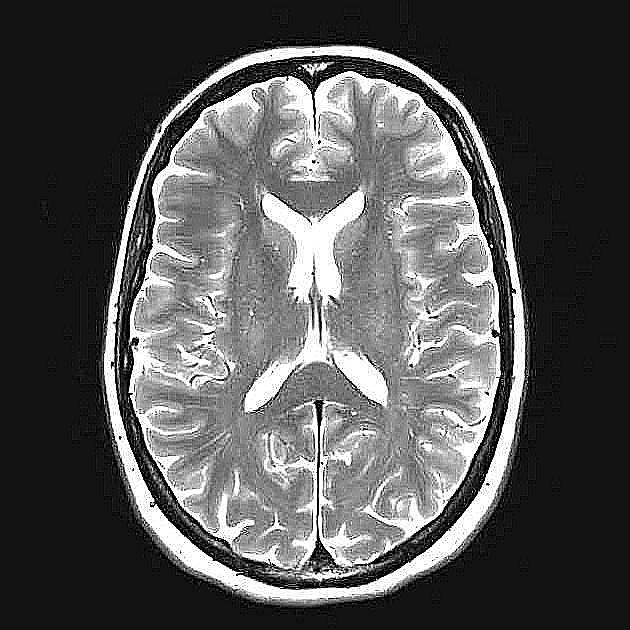
Label: notumor